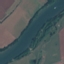
Land use / land cover: River